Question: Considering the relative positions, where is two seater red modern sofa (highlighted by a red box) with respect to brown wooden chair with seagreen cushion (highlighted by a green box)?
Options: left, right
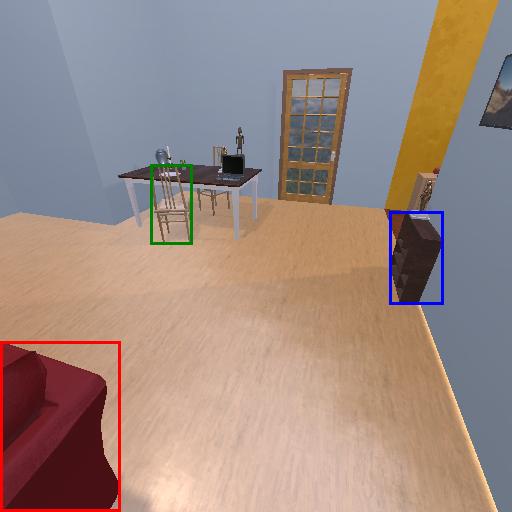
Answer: left